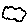
Label: cloud